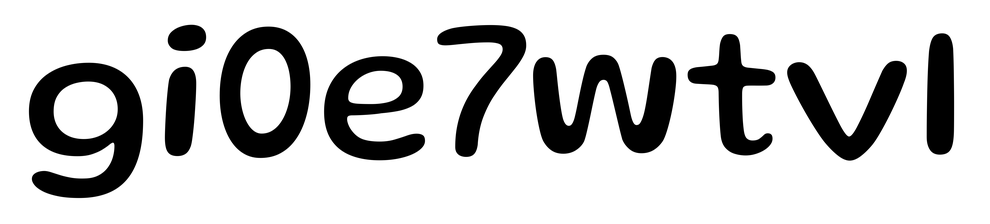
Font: Gluten_Regular